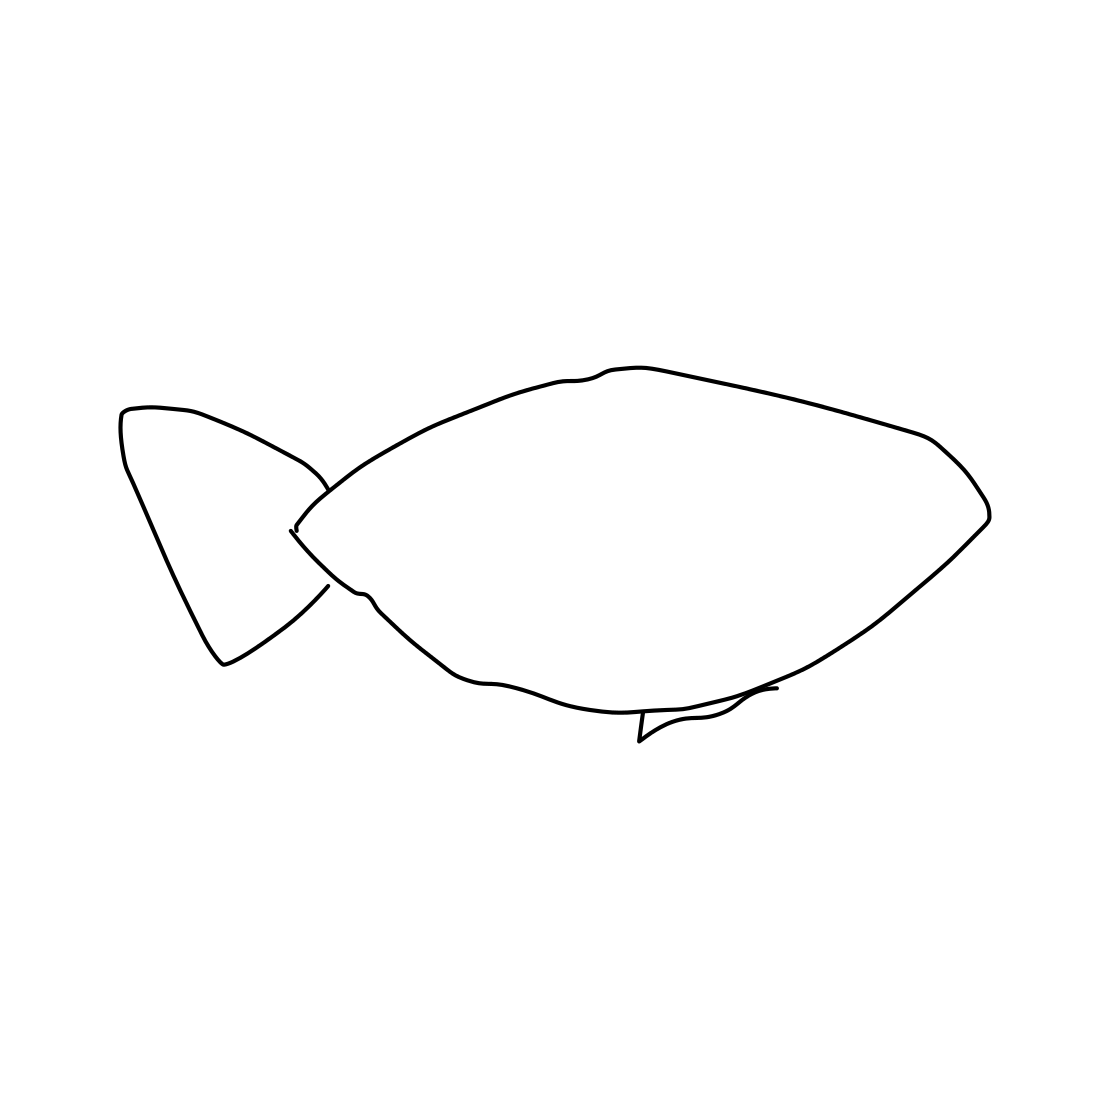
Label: blimp